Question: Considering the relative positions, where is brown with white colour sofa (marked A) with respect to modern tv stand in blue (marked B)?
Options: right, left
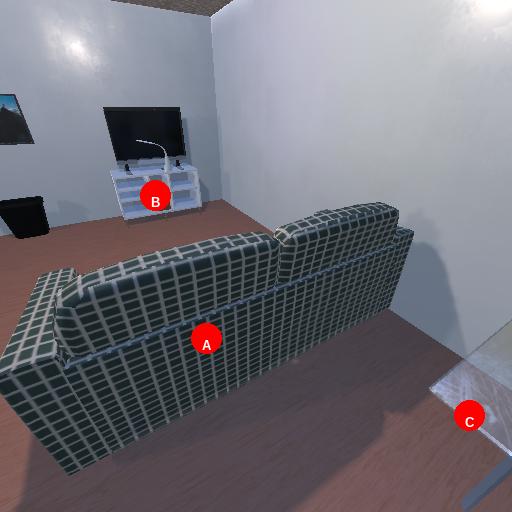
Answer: right